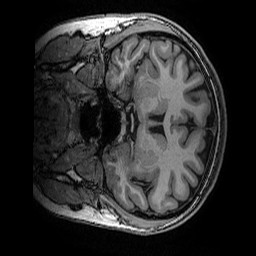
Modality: T1w
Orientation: coronal
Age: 20
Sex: female
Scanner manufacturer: ge
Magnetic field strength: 3 T
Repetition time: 0.007 s
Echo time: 0.00342 s